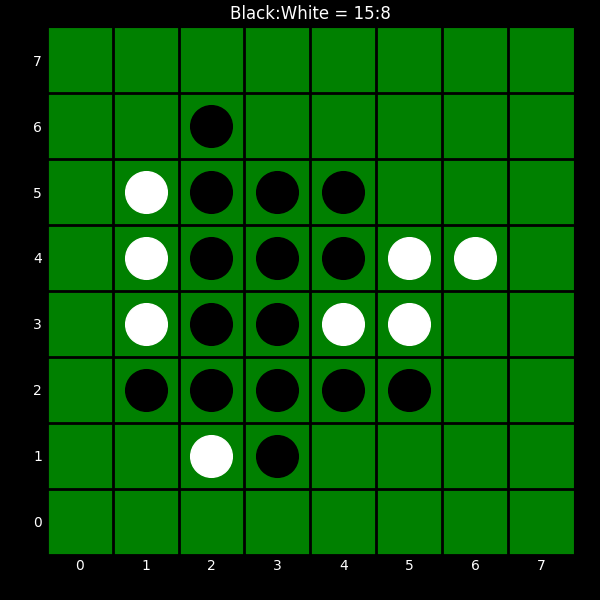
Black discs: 15
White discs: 8